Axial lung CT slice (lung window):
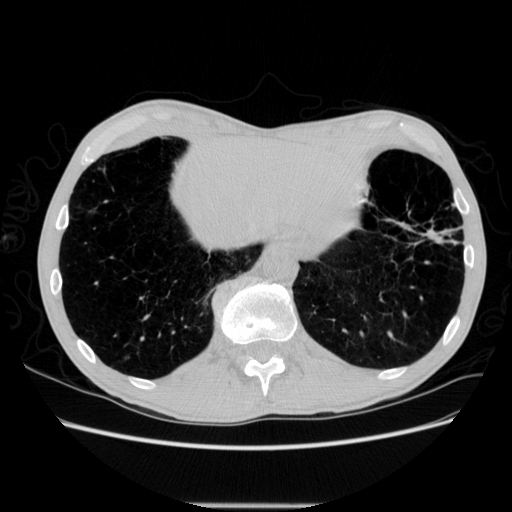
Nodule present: no